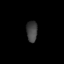
Tissue: prostate
Cell type: T cells
Senescence score: 0.7139
Nuclear area (px): 224
Mean DAPI intensity: 65.076